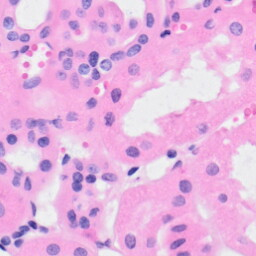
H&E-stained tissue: Kidney